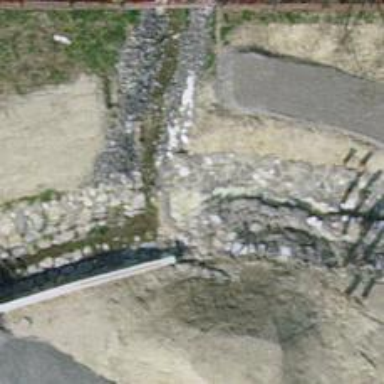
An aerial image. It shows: Path on bridge with fine gravel surface.